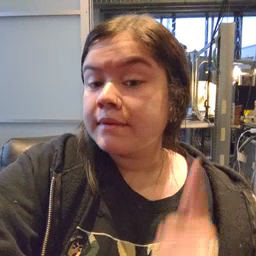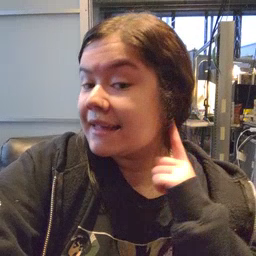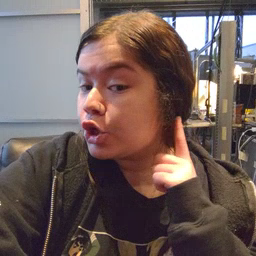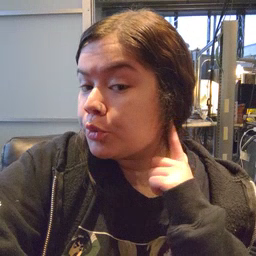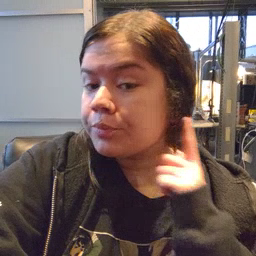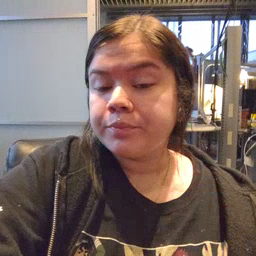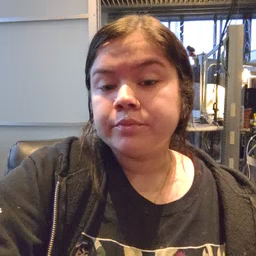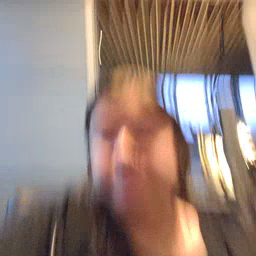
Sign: ear